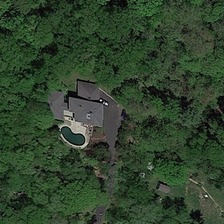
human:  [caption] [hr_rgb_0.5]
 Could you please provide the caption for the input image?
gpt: a building with a swimming pool is surrounded by many green trees .

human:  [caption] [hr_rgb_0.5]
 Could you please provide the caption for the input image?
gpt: a building with a swimming pool is surrounded by many green trees .

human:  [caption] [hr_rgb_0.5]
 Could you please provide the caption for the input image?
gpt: the spring pool is surrounded by many dark green trees .

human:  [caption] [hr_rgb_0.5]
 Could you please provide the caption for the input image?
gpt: a hot spring pool are on the green hill .

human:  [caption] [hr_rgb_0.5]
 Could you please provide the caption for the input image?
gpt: a hot spring pool are on the green hill .